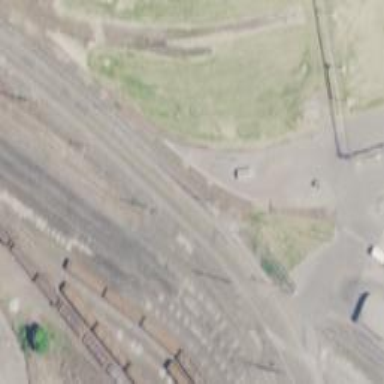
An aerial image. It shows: Railway siding with rails.